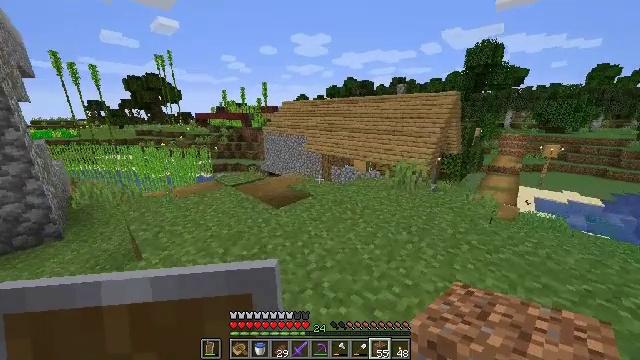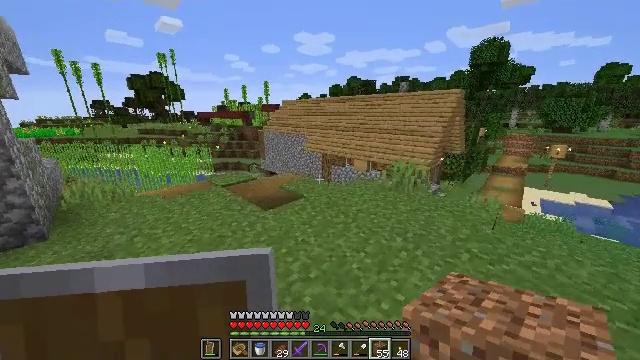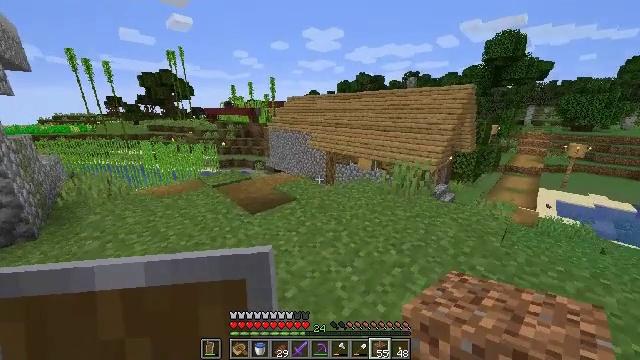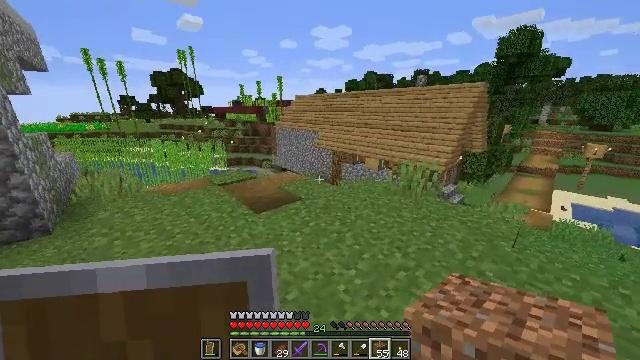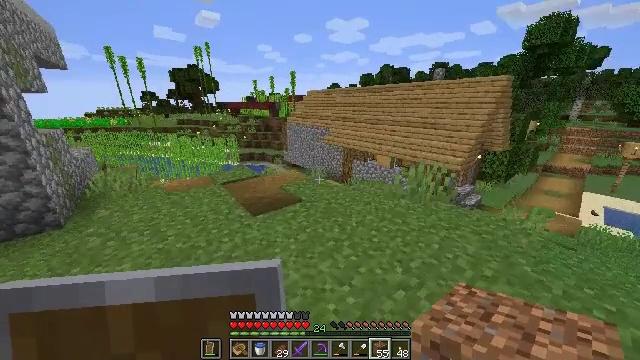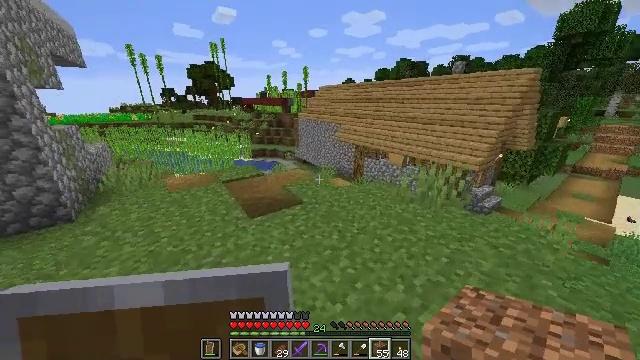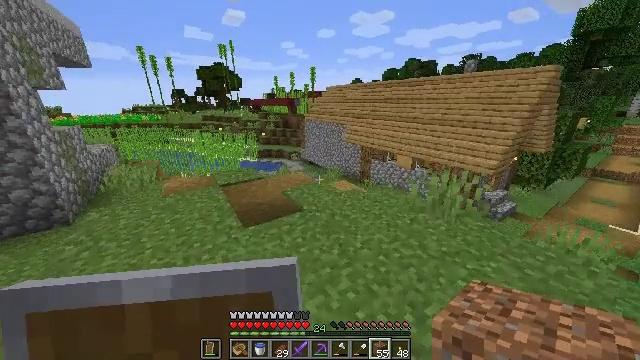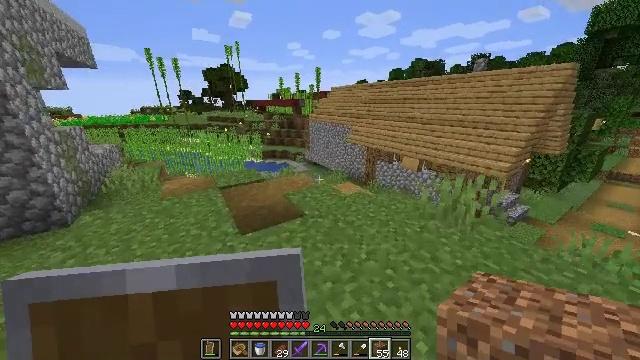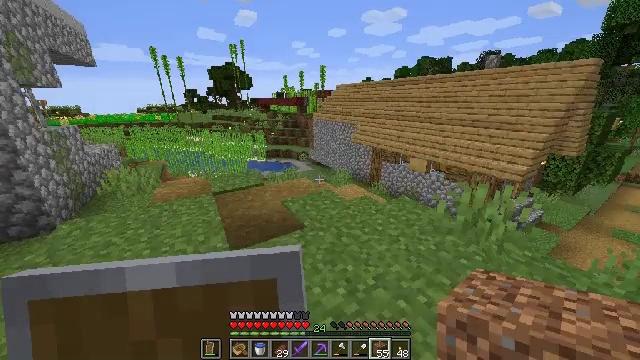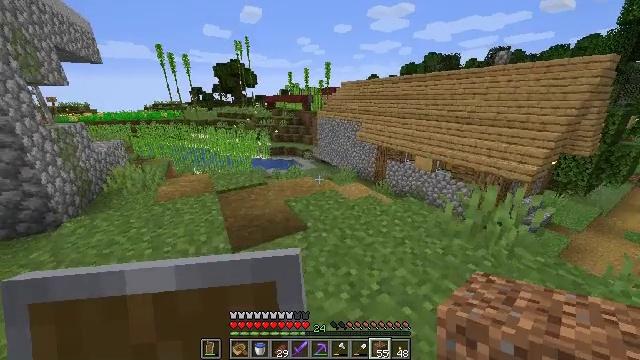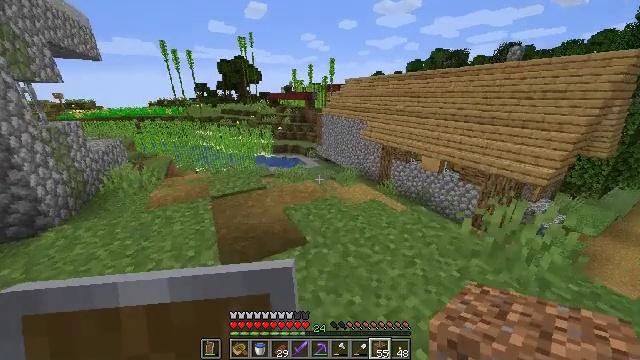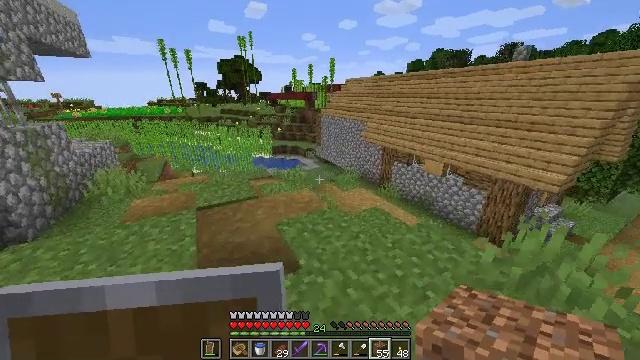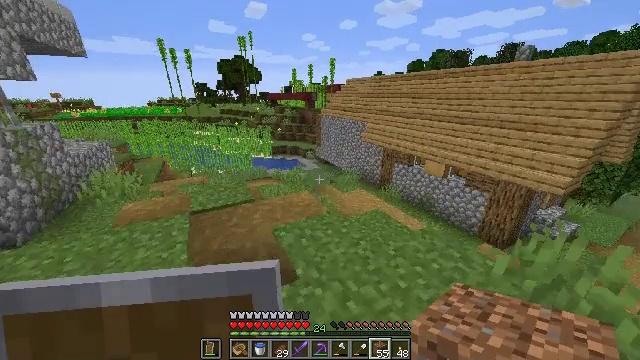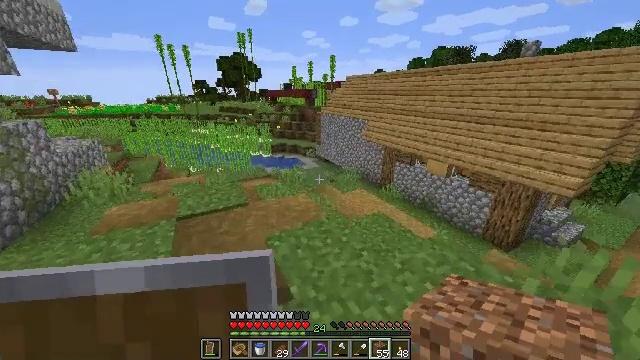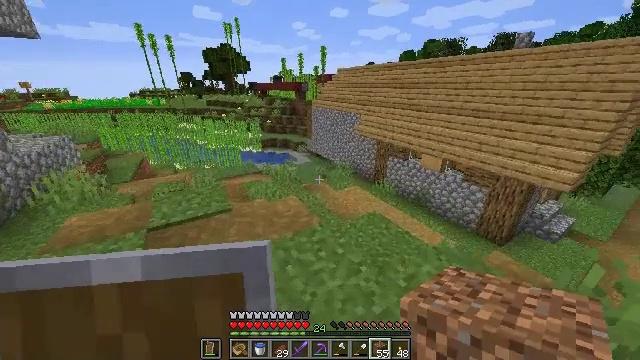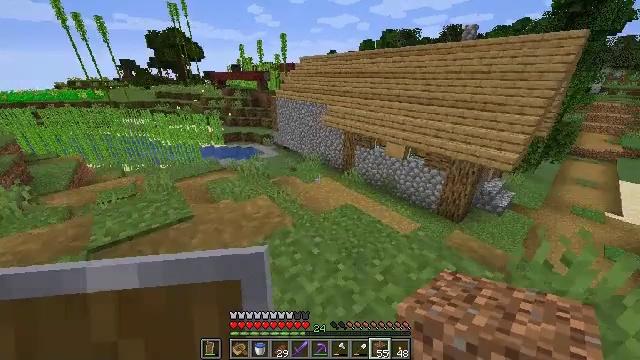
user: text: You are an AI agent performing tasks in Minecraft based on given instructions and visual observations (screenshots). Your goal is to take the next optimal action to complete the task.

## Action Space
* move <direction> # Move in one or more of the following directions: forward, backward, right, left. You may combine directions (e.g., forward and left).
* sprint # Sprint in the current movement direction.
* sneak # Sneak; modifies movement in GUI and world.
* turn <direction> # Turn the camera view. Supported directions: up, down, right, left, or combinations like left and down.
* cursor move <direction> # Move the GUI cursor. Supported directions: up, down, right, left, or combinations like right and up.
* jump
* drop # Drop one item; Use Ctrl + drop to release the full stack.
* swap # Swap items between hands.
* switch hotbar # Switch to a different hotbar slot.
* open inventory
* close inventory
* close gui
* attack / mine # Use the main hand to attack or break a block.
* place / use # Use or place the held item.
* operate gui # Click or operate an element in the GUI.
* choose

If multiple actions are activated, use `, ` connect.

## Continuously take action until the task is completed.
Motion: motion action
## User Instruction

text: Make a brewing stand with blaze rod and cobblestones.
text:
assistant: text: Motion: move forward and move right
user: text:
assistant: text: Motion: move forward and move right, turn left
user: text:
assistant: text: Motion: move forward and move right, turn left
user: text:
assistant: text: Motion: move forward and move right, turn left and down
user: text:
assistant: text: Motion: move forward, turn left and down
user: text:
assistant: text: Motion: move forward, turn left
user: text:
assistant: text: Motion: move forward, turn left
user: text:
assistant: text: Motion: move forward, turn left
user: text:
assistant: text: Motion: move forward, turn left
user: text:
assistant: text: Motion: move forward, turn left
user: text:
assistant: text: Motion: move forward
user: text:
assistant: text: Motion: move forward
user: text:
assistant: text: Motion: move forward
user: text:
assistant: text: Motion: move forward, turn right and down
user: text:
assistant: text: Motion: move forward, turn right and down
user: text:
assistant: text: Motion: move forward, turn right and down
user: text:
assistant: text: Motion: move forward, turn right and down
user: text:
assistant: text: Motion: move forward, turn right and down
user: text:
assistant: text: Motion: move forward, turn right
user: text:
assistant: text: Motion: move forward, turn right
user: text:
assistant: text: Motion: move forward, turn right
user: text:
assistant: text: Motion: move forward, turn right
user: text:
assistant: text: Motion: move forward, turn right
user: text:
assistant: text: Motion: move forward, turn right
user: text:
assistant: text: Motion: move forward, turn right
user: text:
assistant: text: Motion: move forward
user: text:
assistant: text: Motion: move forward
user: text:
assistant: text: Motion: move forward
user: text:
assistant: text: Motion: move forward and move right
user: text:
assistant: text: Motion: move forward and move right